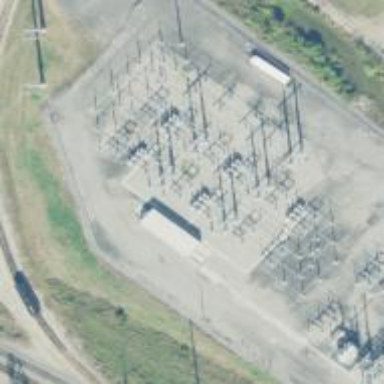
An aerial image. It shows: Switch for power supply.